Aerial crown-view tile of a tropical tree (Barro Colorado Island, Panama), acquired 20240611:
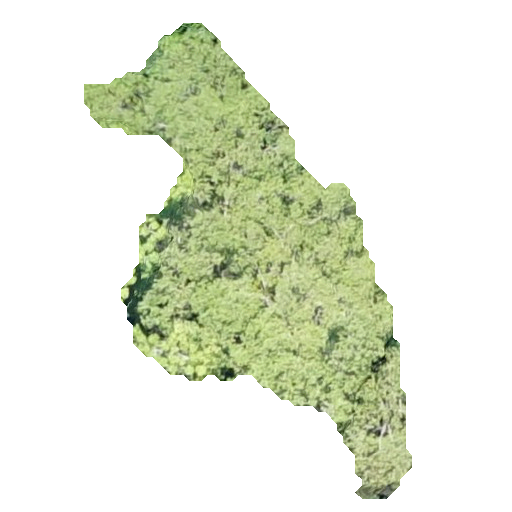
Species: Luehea seemannii
GBIF accepted scientific name: Luehea seemannii
Crown area: 114.891 m²